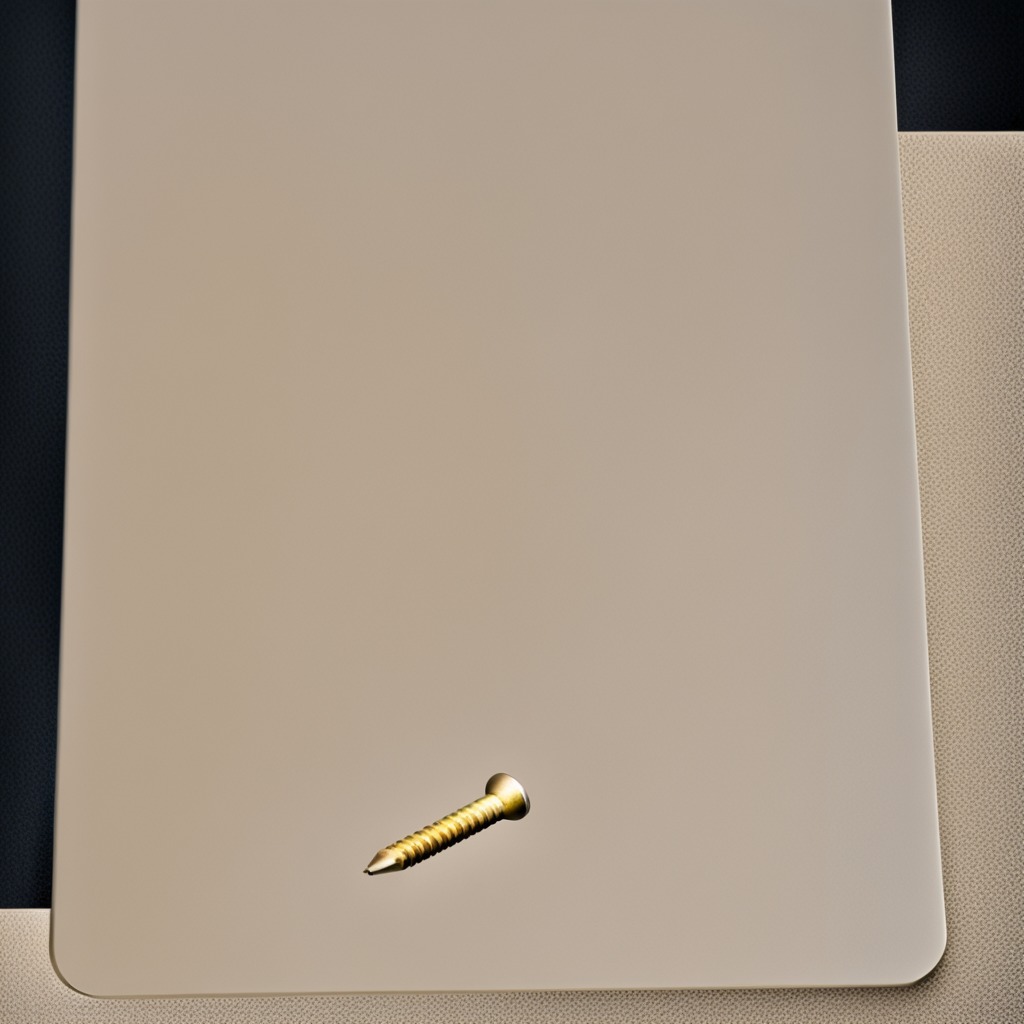
A metal screw is lying on the table in a temporary outdoor tool station.